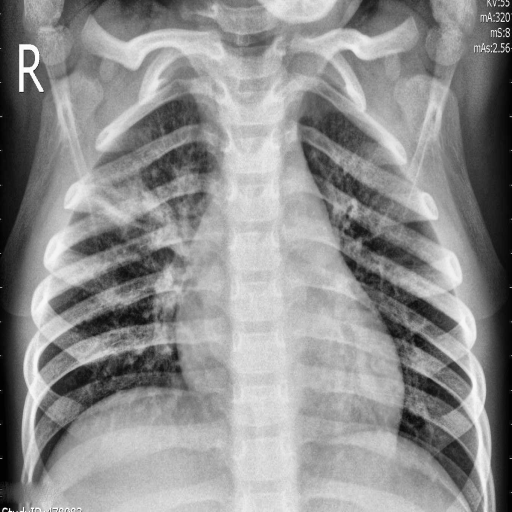
Finding: PNEUMONIA